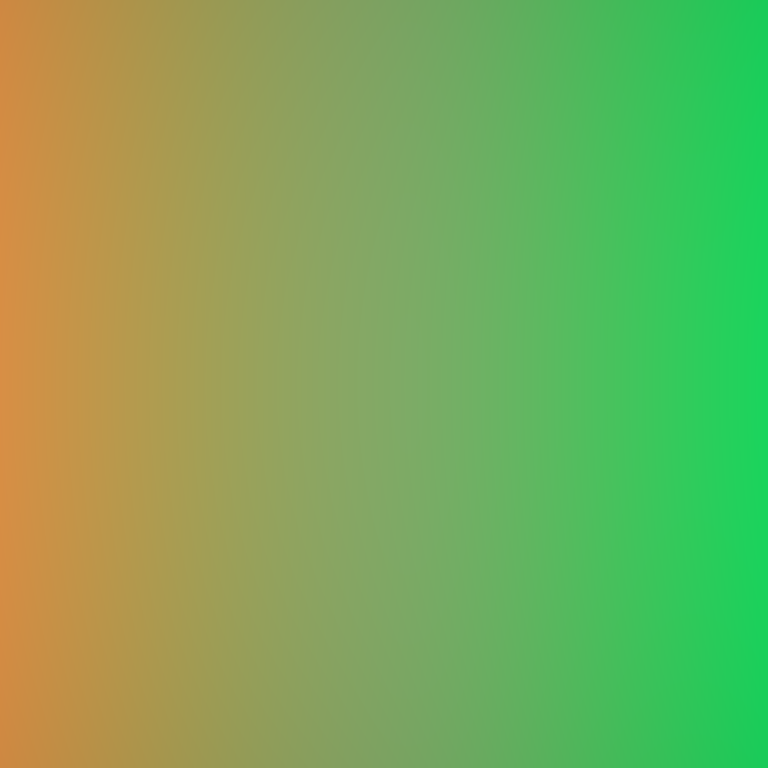
Abstract light effect, smooth gradient from warm orange to vibrant green, calm atmosphere, soft glow, no room, no furniture, no objects.